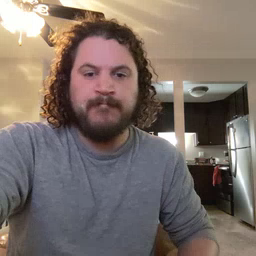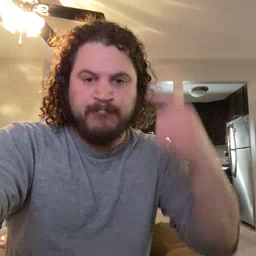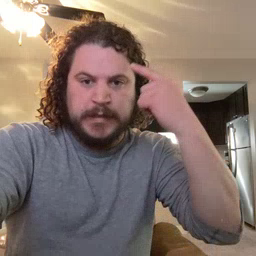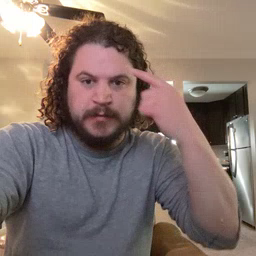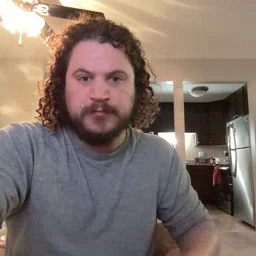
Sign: penny